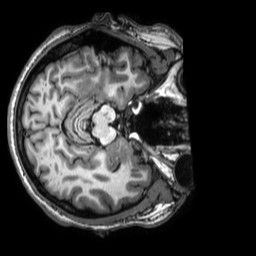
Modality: T1w
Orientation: axial
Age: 24
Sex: male
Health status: healthy
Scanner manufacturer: philips
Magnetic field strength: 3 T
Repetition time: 0.009 s
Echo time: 0.003996 s